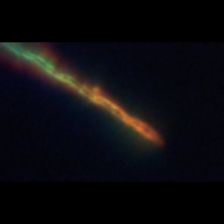
Taxon: Psuedo-nitzschia
Group: Diatoms